Question: What is the next stop listed?
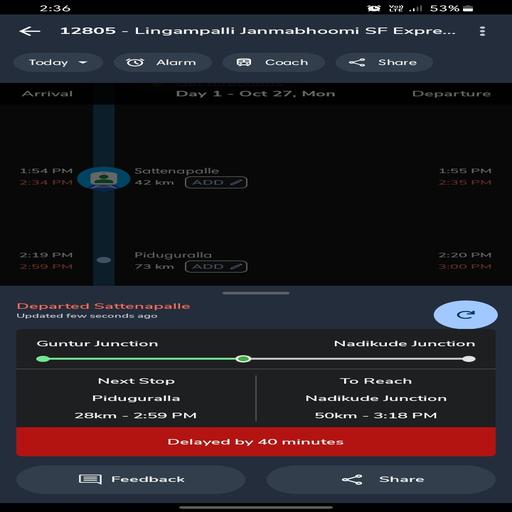
Answer: Piduguralla